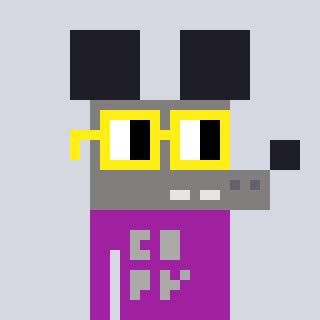
a pixel art character with square yellow glasses, a mouse-shaped head and a magenta-colored body on a cool background